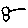
Label: circle